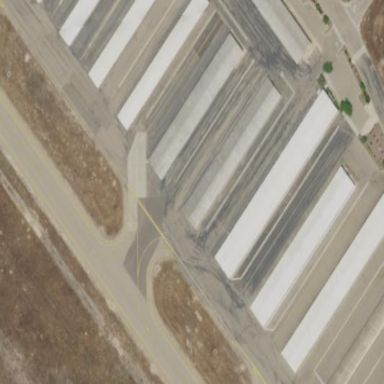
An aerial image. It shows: Hangar.